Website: apple
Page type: account-selection
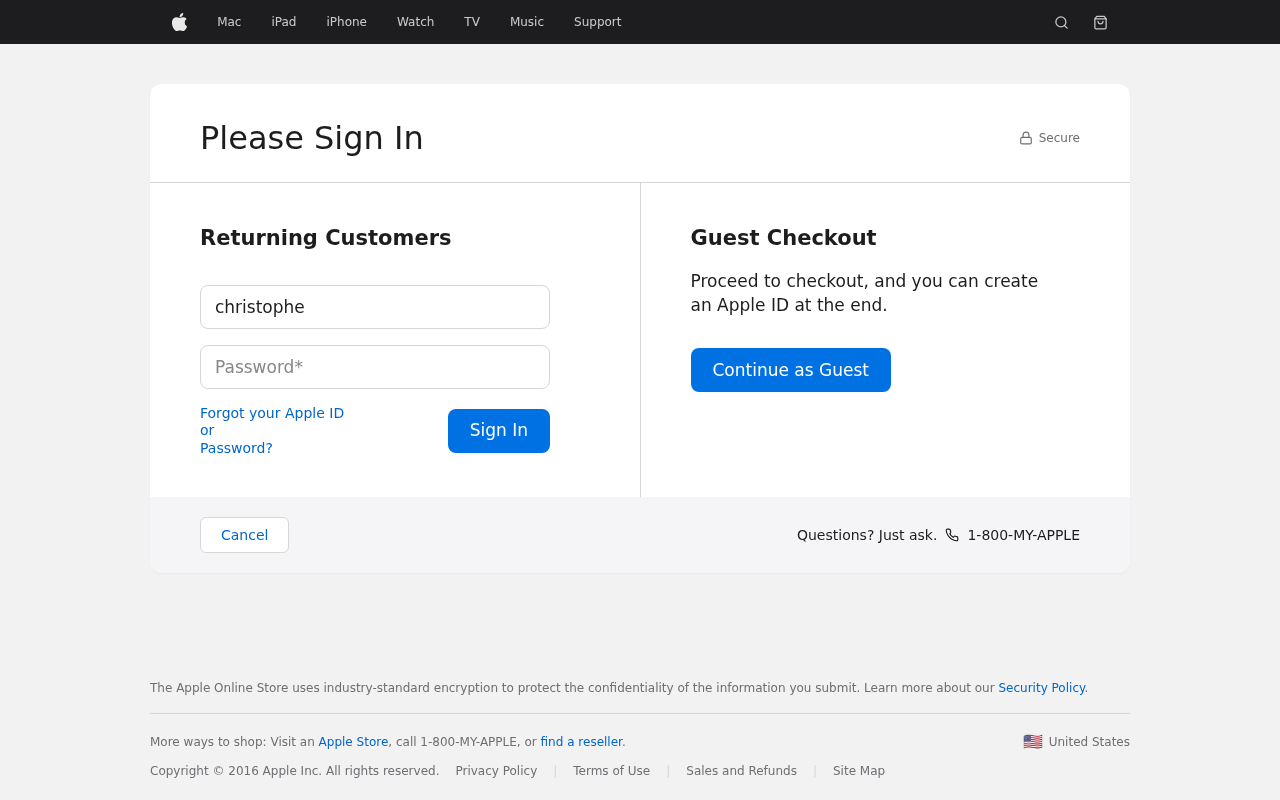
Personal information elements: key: PII_LOGIN_USERNAME
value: christopher_parks